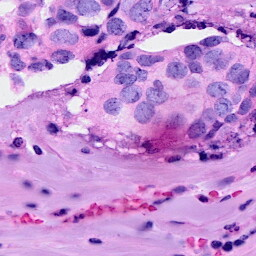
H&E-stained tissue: Breast